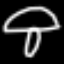
Label: mushroom